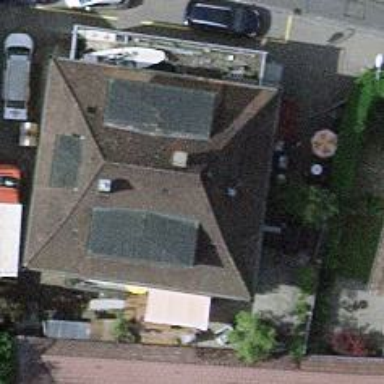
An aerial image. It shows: Bakery.